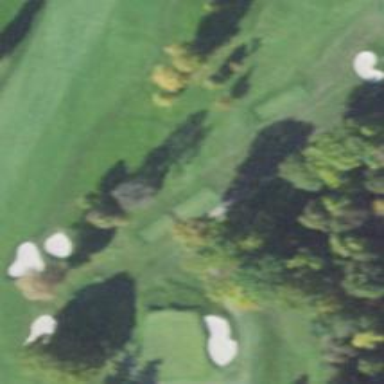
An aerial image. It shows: Path for both roads and golfers.